Question: I am wondering what is best approach in handling multiple merges on one page.
Something like such an official avery address label template:

My goal is to create a docx template for address labels and than process it with openTBS so that every db address row ends up in a new label field but not necessarily a new page.
I have quite some problems understanding how to achieve that.
Can this be done inside a template by something similar to a pagebreak and therefore without extra php attention?
Or does it need more php attention and by that I mean designing the template with a separate block for each label on one page and then a pagebreak. Then in the php side I would need to know how many blocks there are in the template and assign for each of those a merge block.
If only the latter way works is there a simple way to parse the template and figure out how many blocks exist in it?
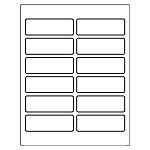
Answer: I can suggest 3 solutions (the first one is the better) :
1) Design your page to have 2 columns.
Then use a table for the labels and define a TBS block in that table.
At the PHP side, simply merge records on the TBS block, they will fill the page in the two columns automatically and then continue on more pages if needed.
2) Design a table with 2 columns and one row.
Then at the PHP side, merge the record using the TBS <URL>.
3) Design a table with 2 columns and one row.
Then at the PHP side, rebuild your recordset in order to have two original record for one record on the new build.